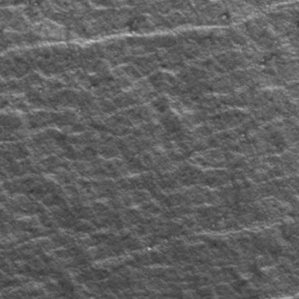
Label: frost